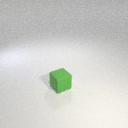
small green rubber cube